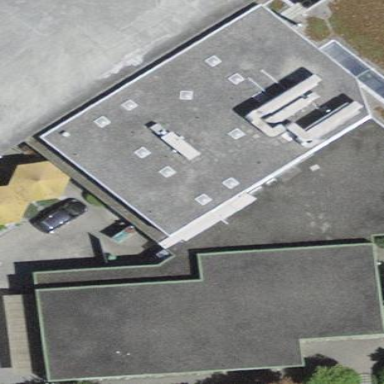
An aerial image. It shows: Restaurant in building.